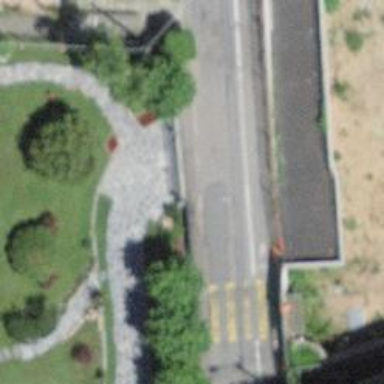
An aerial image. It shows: Bump for traffic calming.